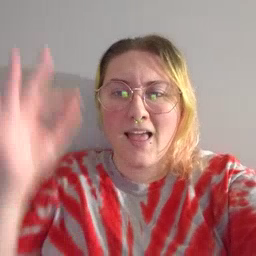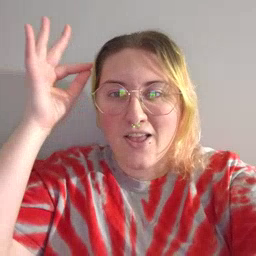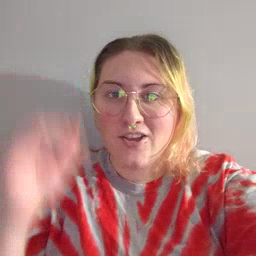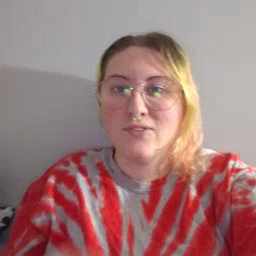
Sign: hair